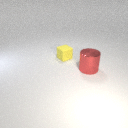
small yellow rubber cube behind large red metal cylinder